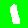
Digit: 1